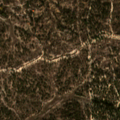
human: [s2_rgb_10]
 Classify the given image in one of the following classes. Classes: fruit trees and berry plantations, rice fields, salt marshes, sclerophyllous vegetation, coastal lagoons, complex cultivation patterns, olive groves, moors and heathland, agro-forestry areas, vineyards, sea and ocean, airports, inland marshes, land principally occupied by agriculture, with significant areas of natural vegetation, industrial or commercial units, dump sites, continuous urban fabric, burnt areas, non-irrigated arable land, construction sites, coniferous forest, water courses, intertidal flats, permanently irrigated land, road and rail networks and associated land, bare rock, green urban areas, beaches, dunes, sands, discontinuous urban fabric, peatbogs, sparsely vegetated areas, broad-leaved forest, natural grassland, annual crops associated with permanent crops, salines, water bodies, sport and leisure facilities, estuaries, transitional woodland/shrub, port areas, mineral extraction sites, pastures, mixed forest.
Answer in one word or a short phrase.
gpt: agro-forestry areas, broad-leaved forest